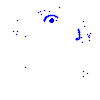
Particle: kaon